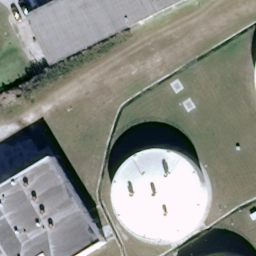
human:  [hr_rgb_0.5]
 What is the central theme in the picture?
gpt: storage tanks